Interaction volume radius: 5 \u00c5
Interaction volume height: 20 \u00c5
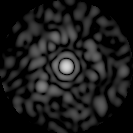
Disorder parameter: 0.8602